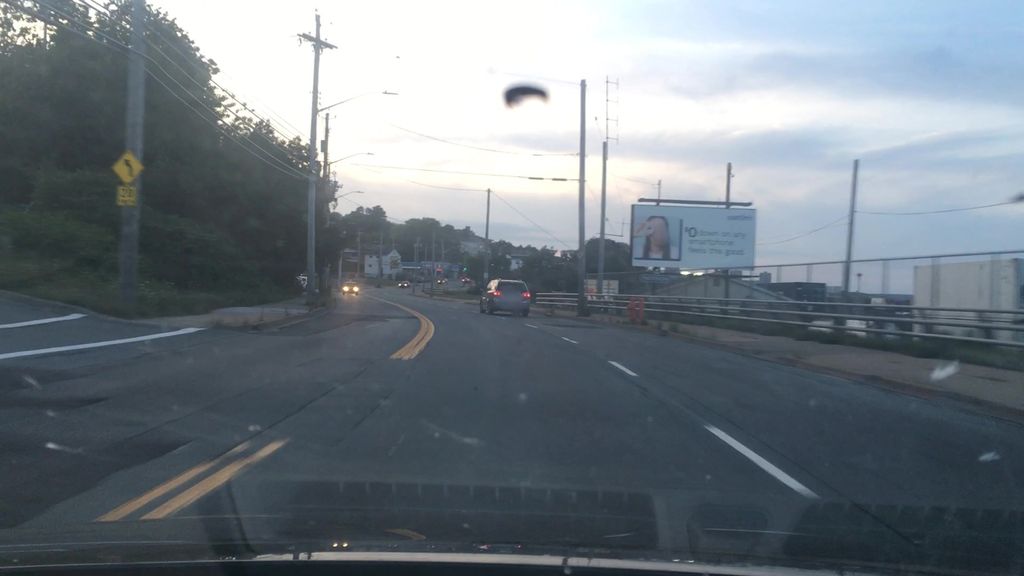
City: halifax